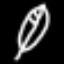
Label: leaf